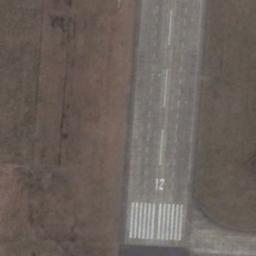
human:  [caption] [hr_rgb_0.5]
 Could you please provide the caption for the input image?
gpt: The runway is on the bare land .

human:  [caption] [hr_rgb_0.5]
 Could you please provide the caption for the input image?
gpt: Next to the runway is brown bare ground with white '12' and short-line signs on the runway .

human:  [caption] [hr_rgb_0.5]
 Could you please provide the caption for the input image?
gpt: The runway has a threshold marking and the designation marking is 12 .

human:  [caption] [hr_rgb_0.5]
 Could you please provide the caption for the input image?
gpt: The grass is on either side of the runway .

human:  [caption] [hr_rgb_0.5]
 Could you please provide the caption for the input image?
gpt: There are brown bare land beside the runway .